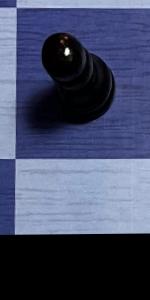
Label: Empty